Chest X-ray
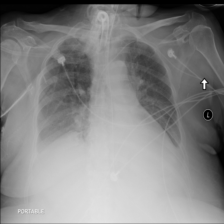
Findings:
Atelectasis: negative
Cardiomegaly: negative
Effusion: negative
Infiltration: negative
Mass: negative
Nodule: negative
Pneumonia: negative
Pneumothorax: negative
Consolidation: negative
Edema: negative
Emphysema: negative
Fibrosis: negative
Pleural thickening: negative
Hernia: negative